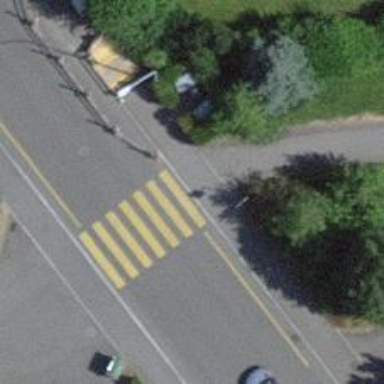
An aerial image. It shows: Footway with zebra crossing.